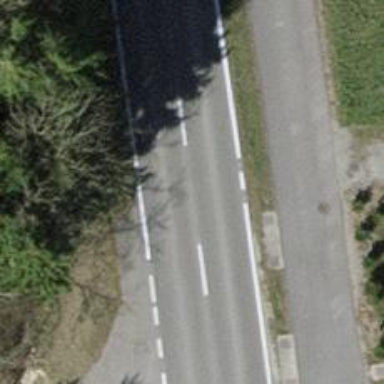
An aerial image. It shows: Secondary road with asphalt surface.